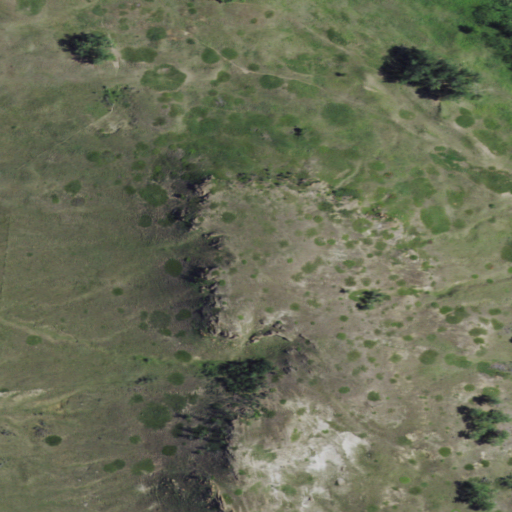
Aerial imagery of mountain in North Dakota named Cookout Butte containing grassland and woody wetlands